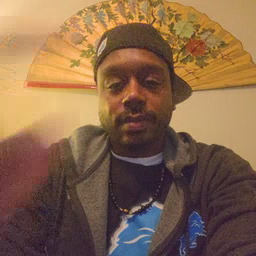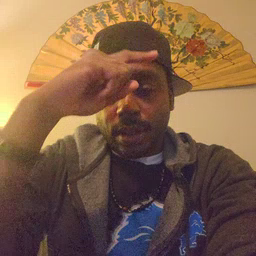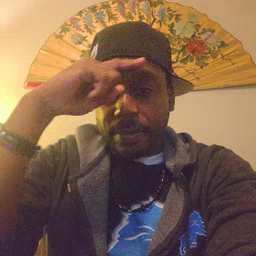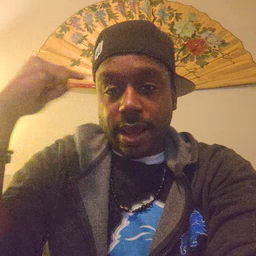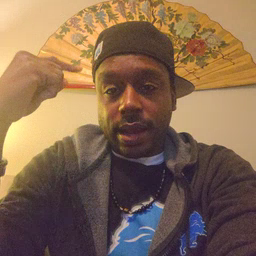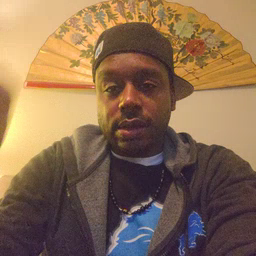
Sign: black